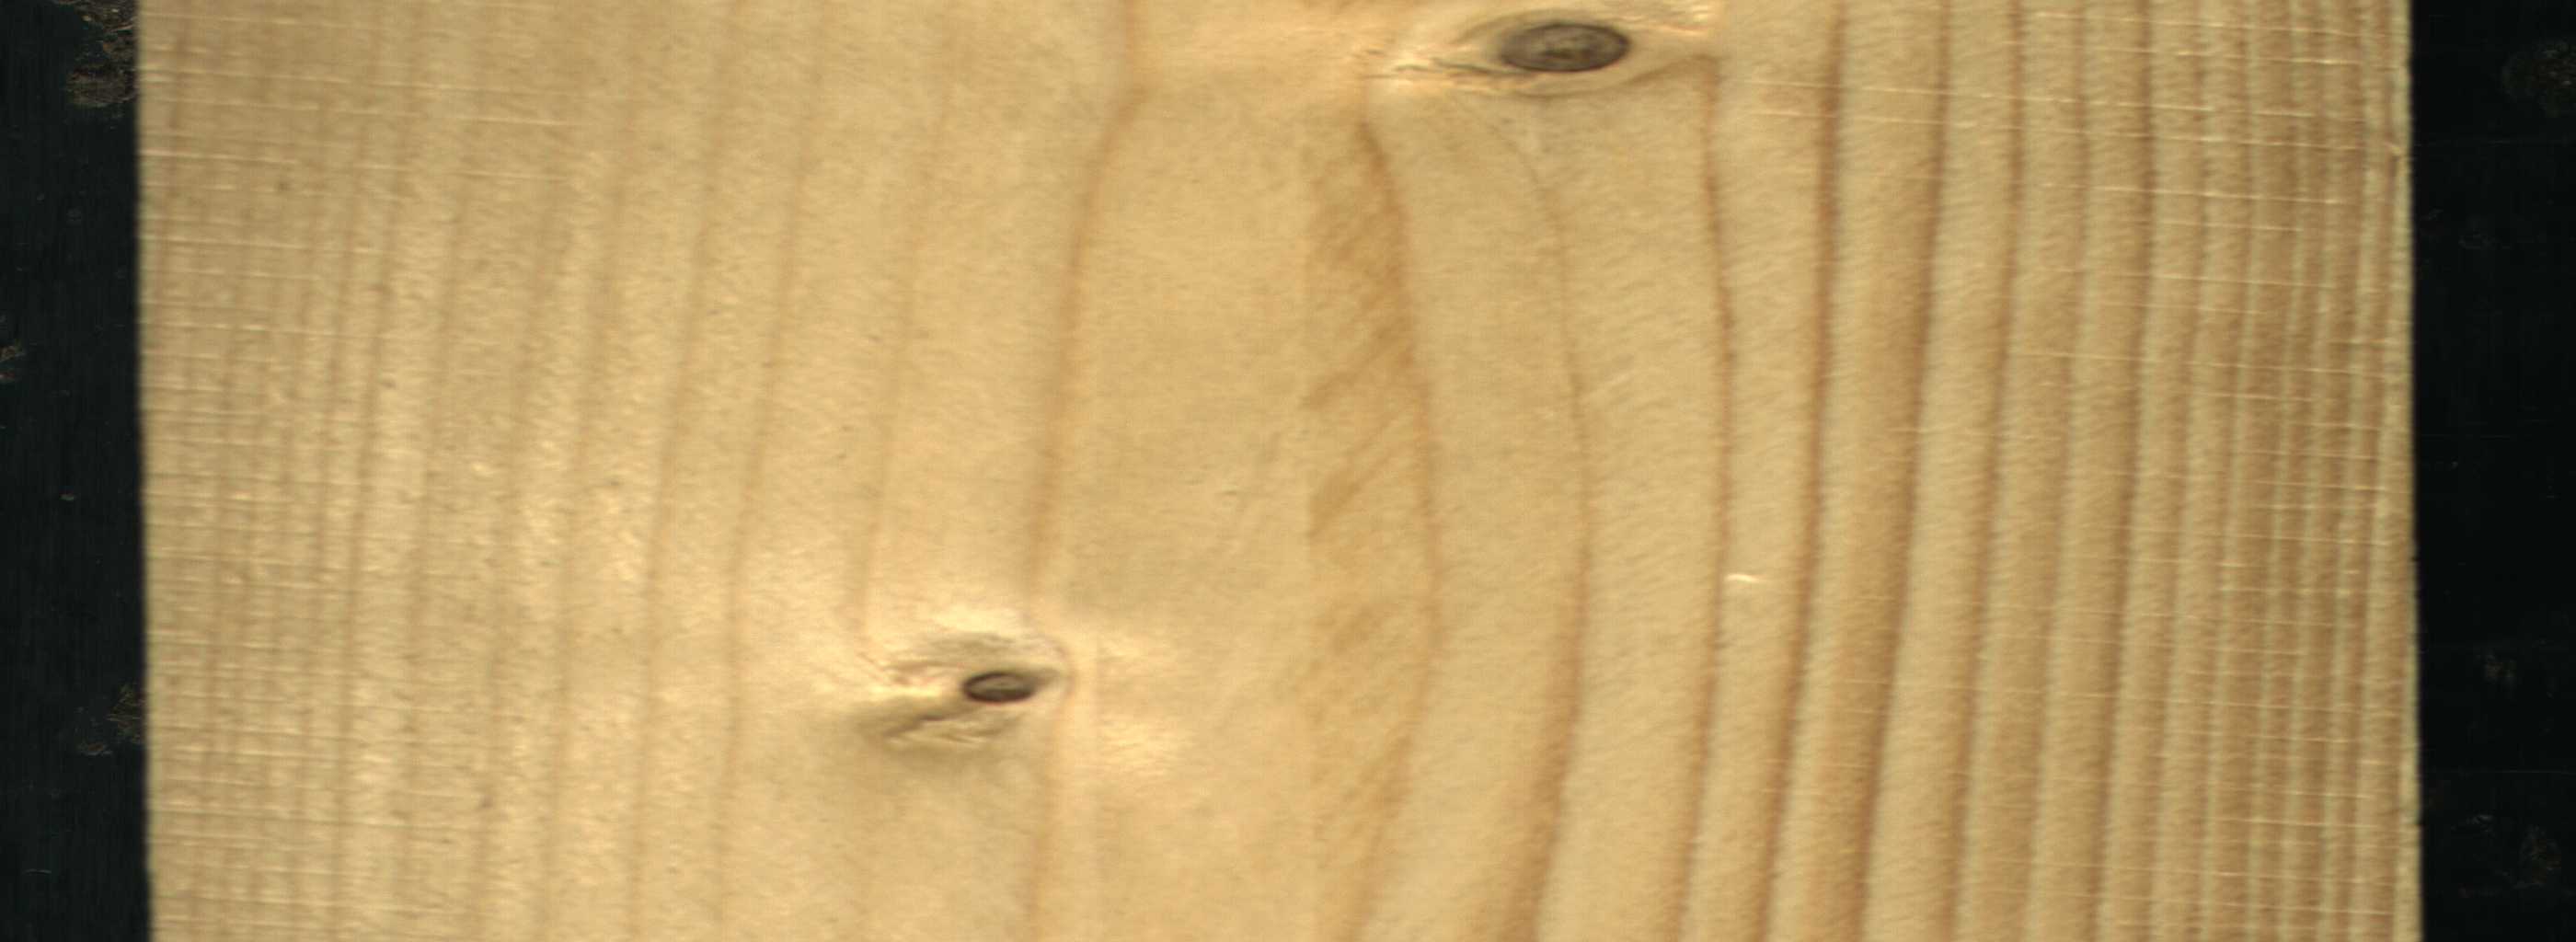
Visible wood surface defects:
Live_Knot
Live_Knot